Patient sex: F
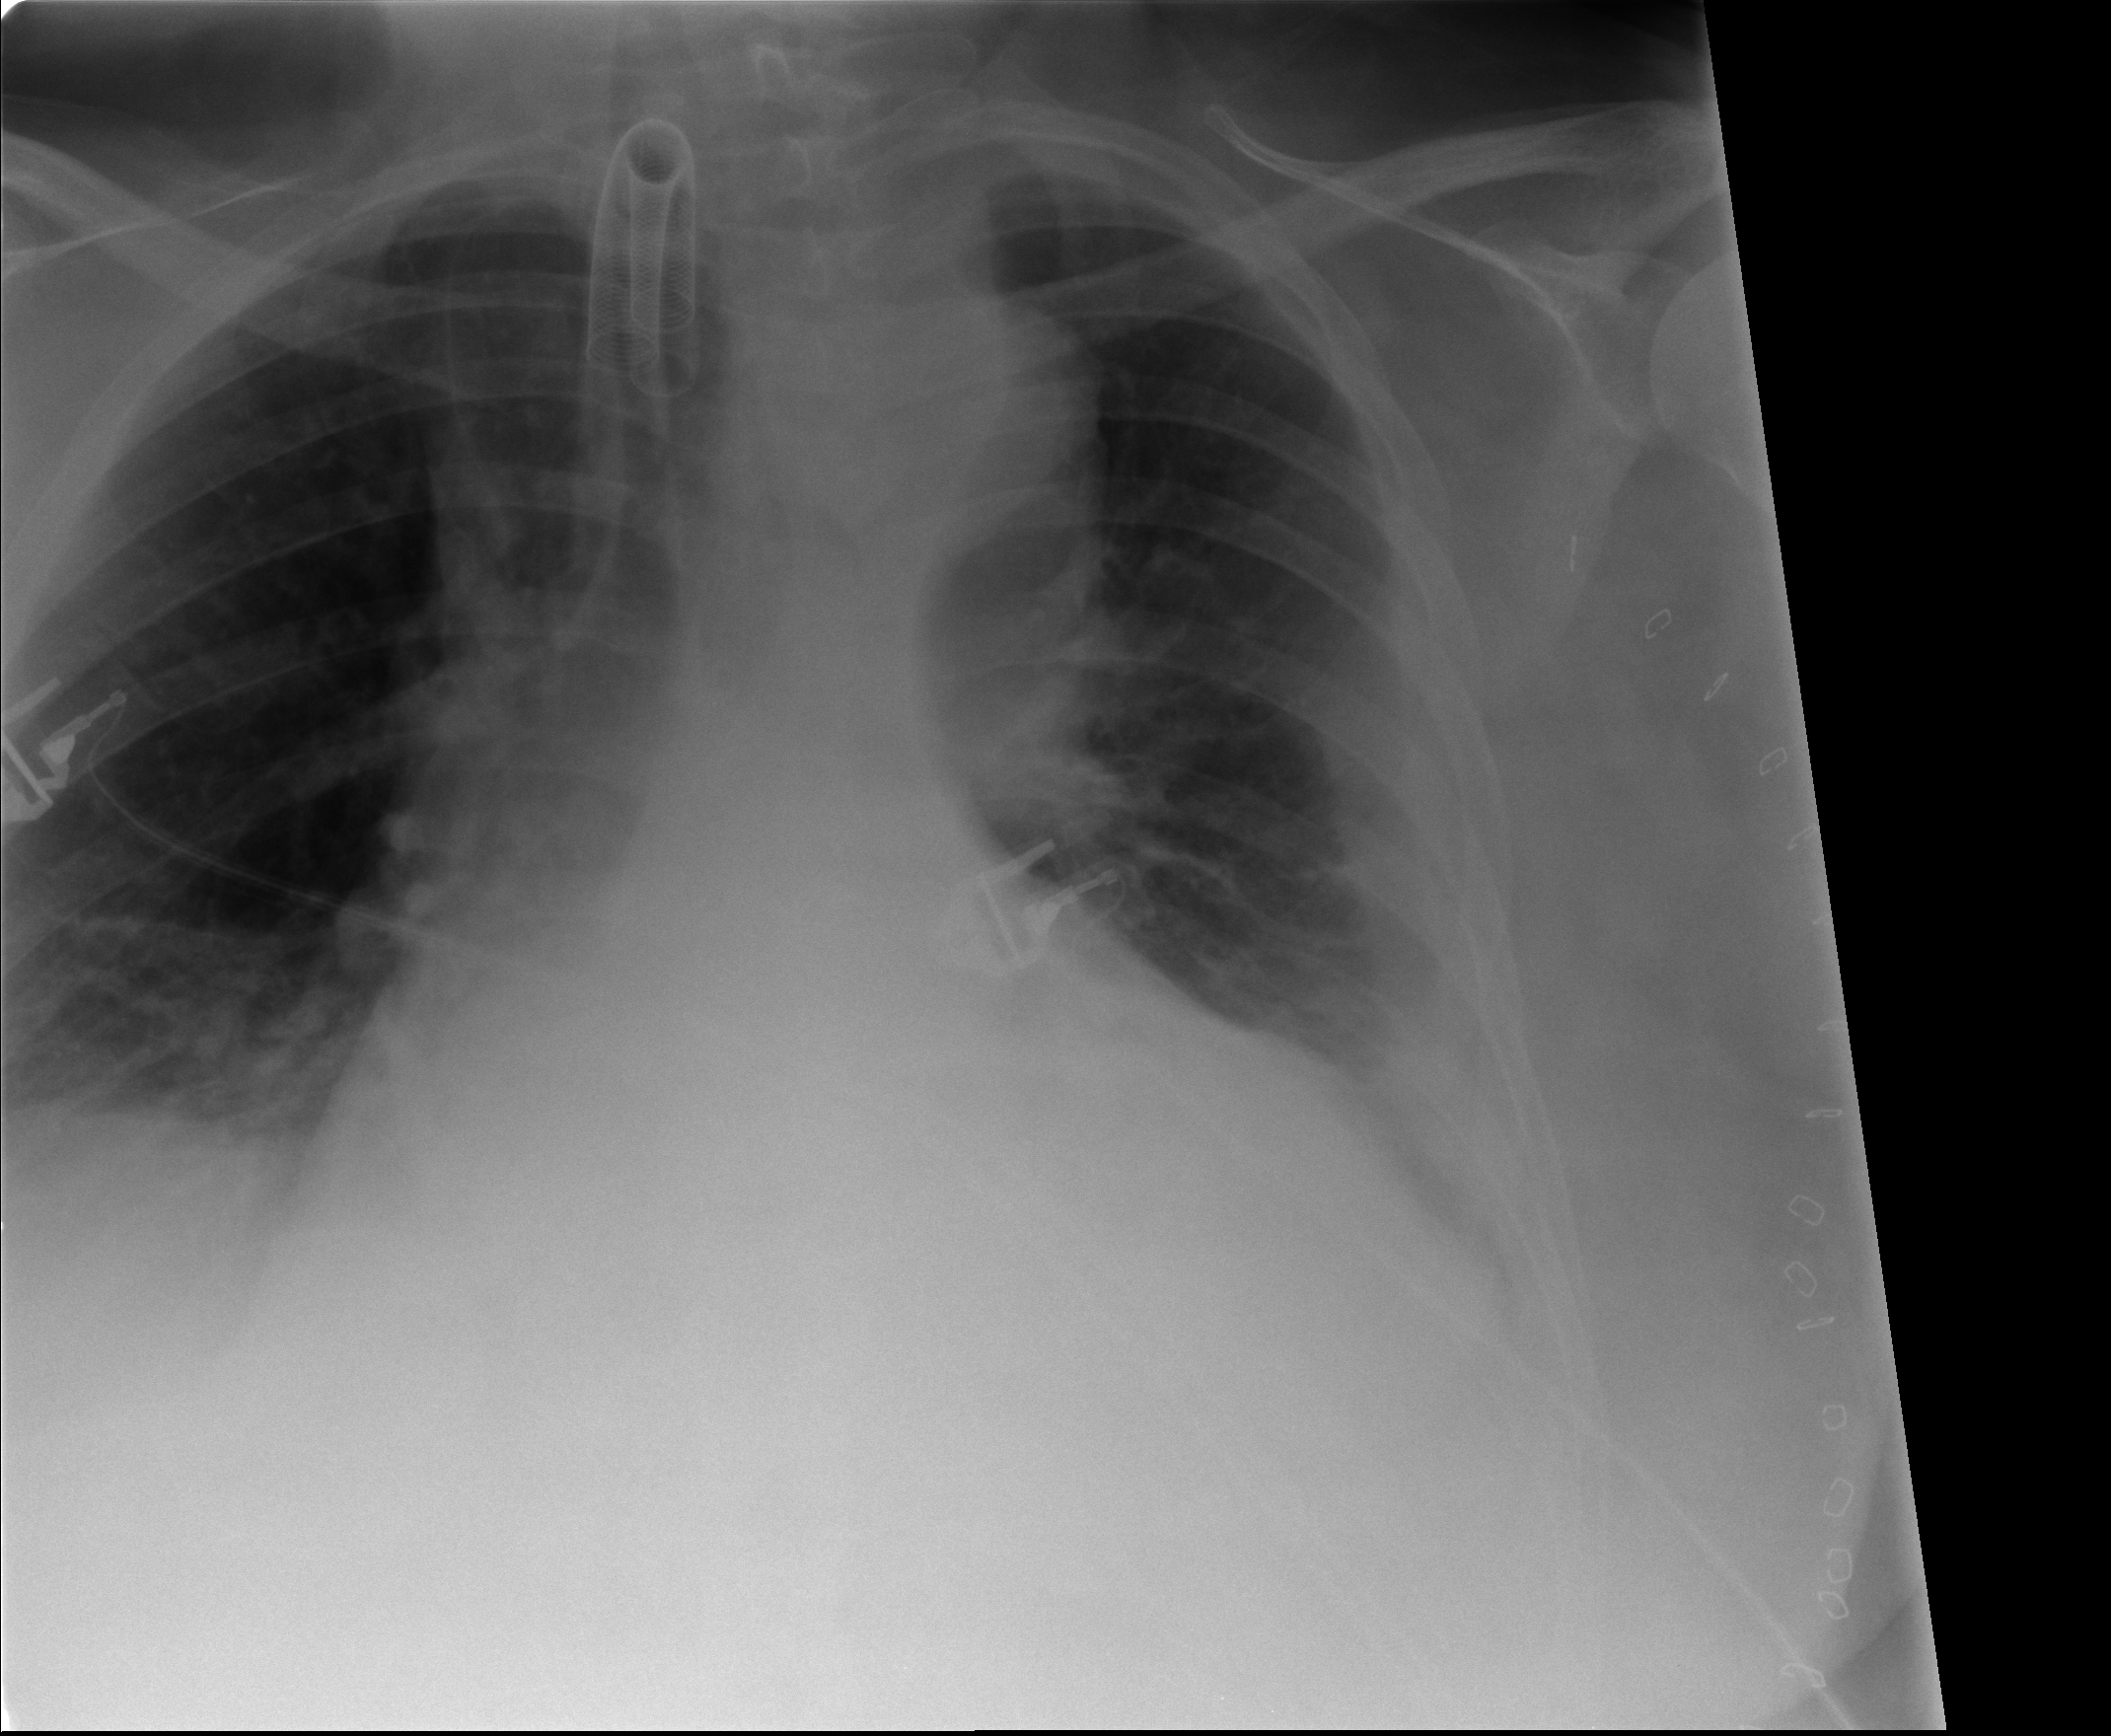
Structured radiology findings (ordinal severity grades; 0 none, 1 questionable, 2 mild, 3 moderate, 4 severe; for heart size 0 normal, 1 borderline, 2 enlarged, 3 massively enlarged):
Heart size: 2
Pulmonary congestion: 2
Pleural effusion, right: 0
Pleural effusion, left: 2
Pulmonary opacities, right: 0
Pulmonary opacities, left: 0
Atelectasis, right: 1
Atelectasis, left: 2